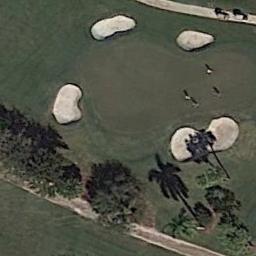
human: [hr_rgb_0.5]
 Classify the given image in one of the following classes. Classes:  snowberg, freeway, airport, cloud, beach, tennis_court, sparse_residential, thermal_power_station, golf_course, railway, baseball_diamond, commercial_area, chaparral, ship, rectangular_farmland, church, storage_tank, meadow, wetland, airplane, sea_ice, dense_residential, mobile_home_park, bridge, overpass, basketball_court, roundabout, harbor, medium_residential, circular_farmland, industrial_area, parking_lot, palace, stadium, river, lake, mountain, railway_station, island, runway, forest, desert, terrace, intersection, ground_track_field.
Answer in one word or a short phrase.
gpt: golf_course